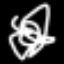
Label: squiggle